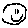
Label: smiley face